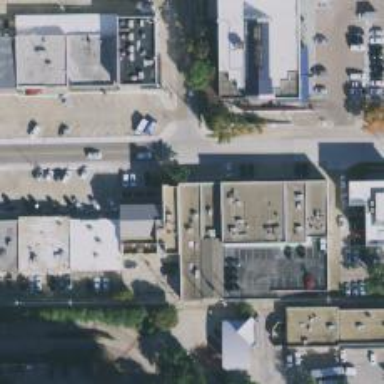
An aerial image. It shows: Healthcare clinic.